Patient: sex M, age 45
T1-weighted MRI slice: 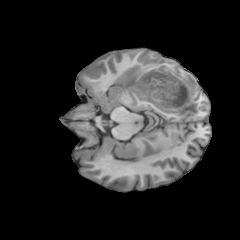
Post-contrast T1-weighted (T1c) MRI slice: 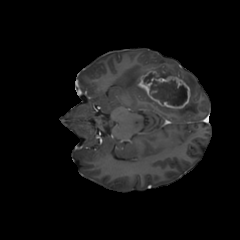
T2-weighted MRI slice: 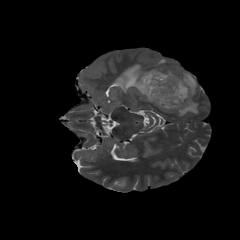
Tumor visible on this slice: yes
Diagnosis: Glioblastoma, IDH-wildtype
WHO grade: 4